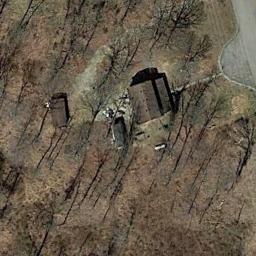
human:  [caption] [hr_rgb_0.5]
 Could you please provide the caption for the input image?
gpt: There are three buildings of different sizes in the sparse residential .

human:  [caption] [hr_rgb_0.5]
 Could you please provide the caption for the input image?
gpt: The sparse residential is on the bare land next to some trees .

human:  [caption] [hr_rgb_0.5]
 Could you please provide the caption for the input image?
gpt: There are several houses among the lush woods .

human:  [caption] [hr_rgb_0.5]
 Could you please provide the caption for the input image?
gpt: In a sparse residential area there are two houses, One large and one small, And many withered trees .

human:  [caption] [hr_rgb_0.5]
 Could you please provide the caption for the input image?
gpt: A sparse residential area with some withered trees and a brown building .